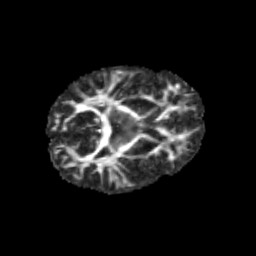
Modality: FA
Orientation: axial
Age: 10
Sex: male
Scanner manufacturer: siemens
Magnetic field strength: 3 T
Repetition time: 3.8 s
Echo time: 0.07 s